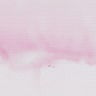
Metastatic tissue present: no